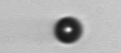
Label: bead